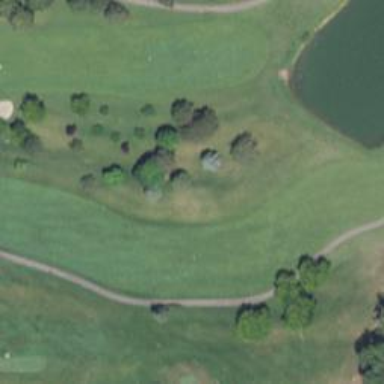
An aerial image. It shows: View of golf hole.